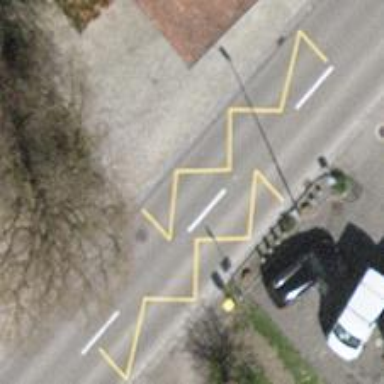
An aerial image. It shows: Platform for public transport is situated by the road.